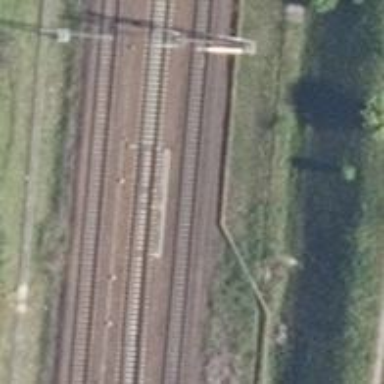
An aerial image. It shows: Railway with electrified contact lines.